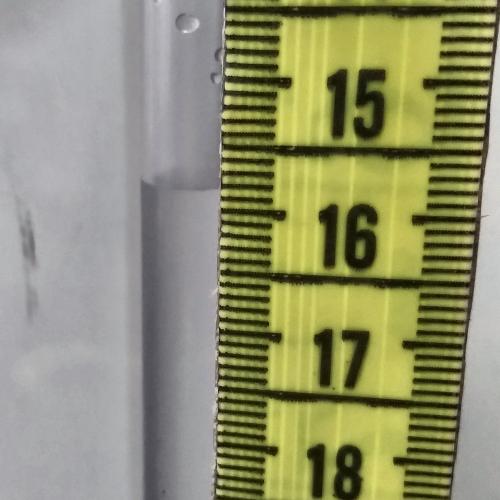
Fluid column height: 15.8 cm